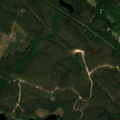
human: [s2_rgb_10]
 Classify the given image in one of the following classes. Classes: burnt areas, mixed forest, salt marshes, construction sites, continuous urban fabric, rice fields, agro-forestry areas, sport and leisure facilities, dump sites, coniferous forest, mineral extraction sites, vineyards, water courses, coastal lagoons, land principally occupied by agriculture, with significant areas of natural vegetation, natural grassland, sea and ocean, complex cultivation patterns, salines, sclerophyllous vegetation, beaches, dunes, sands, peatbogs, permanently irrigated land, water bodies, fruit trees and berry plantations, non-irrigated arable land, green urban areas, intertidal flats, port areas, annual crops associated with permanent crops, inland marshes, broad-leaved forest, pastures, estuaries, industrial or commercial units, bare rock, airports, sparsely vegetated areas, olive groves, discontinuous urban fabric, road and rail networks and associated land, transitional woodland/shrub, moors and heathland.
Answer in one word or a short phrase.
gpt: coniferous forest, mixed forest, transitional woodland/shrub, water bodies